Brain MRI, t2w sequence, axial 2D slice.
Patient: age 33, sex F, weight 78 kg, height 1.78 m
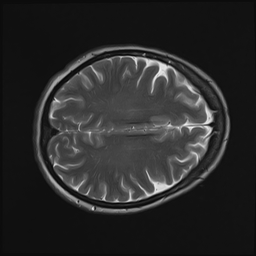